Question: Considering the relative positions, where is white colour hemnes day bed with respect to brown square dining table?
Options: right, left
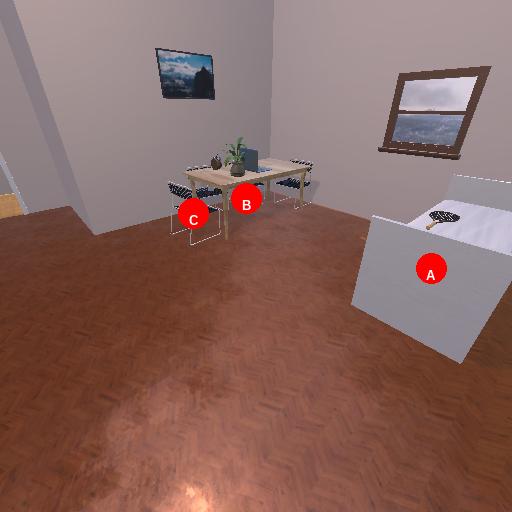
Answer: right